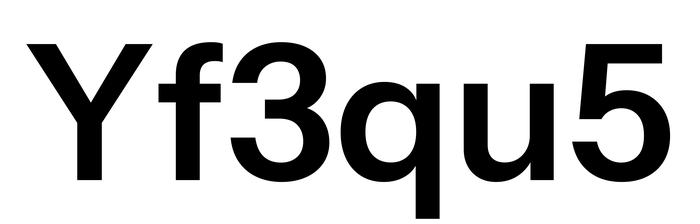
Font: InstrumentSans_SemiBold